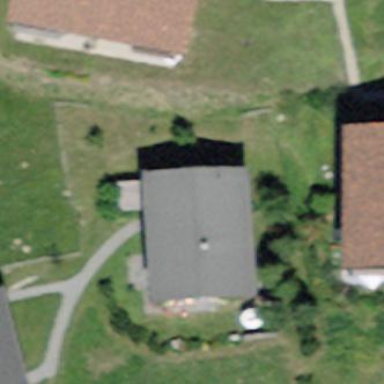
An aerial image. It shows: Simple and straightforward house.